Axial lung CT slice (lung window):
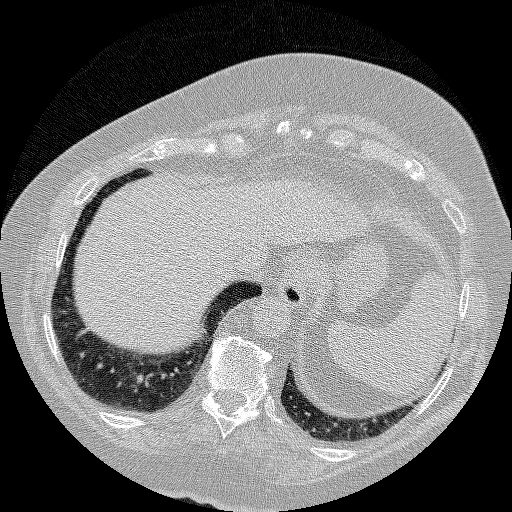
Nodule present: no